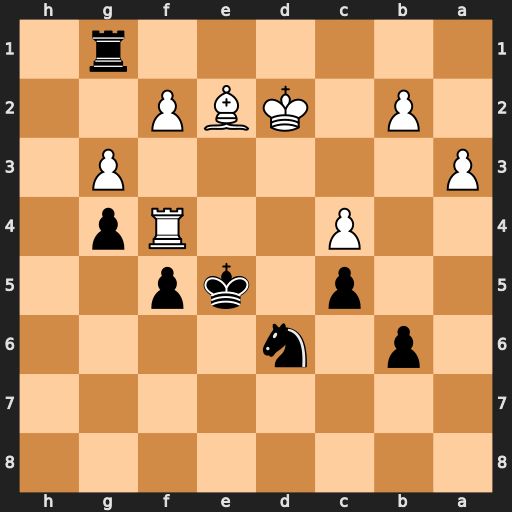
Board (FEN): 8/8/1p1n4/2p1kp2/2P2Rp1/P5P1/1P1KBP2/6r1
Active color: b
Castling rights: -
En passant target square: -
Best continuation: Ne4+ Kc2 Rg2